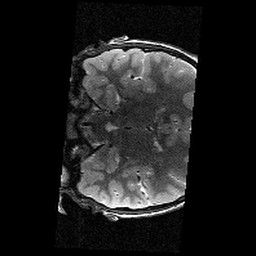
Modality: T2w
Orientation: coronal
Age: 11
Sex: male
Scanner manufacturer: siemens
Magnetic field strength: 3 T
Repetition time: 9.23 s
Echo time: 0.067 s